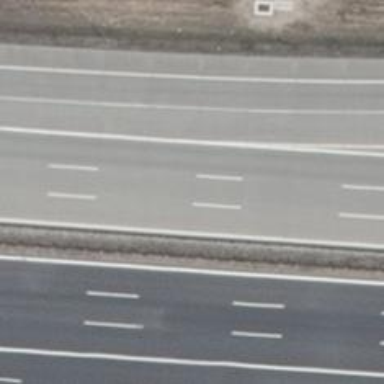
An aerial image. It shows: Motorway with concrete surface.